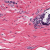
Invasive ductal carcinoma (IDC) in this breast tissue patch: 1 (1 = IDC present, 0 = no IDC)